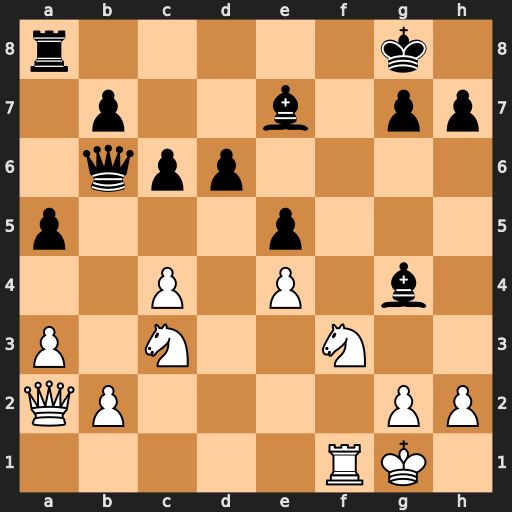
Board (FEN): r5k1/1p2b1pp/1qpp4/p3p3/2P1P1b1/P1N2N2/QP4PP/5RK1
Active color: w
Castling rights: -
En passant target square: -
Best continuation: c5+ Kh8 cxb6